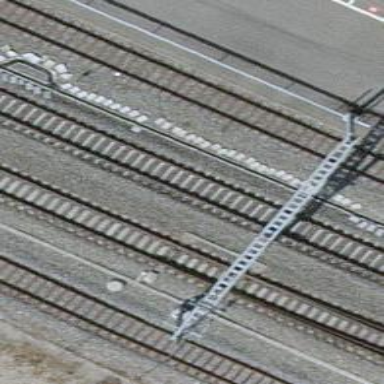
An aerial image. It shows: Railway switch.